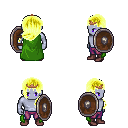
a pixel art fantasy rpg character, male body template, dark elf, purple skin, green cape, magenta pants, gold left-swept hairstyle, bronze tiara, maroon shoes, shield, four views (front, back, left, right), 2x2 character sprite sheet, small pixel art, hard edges, no anti-aliasing